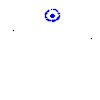
Particle: kaon